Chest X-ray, PA view. Patient: 21 years old, sex F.
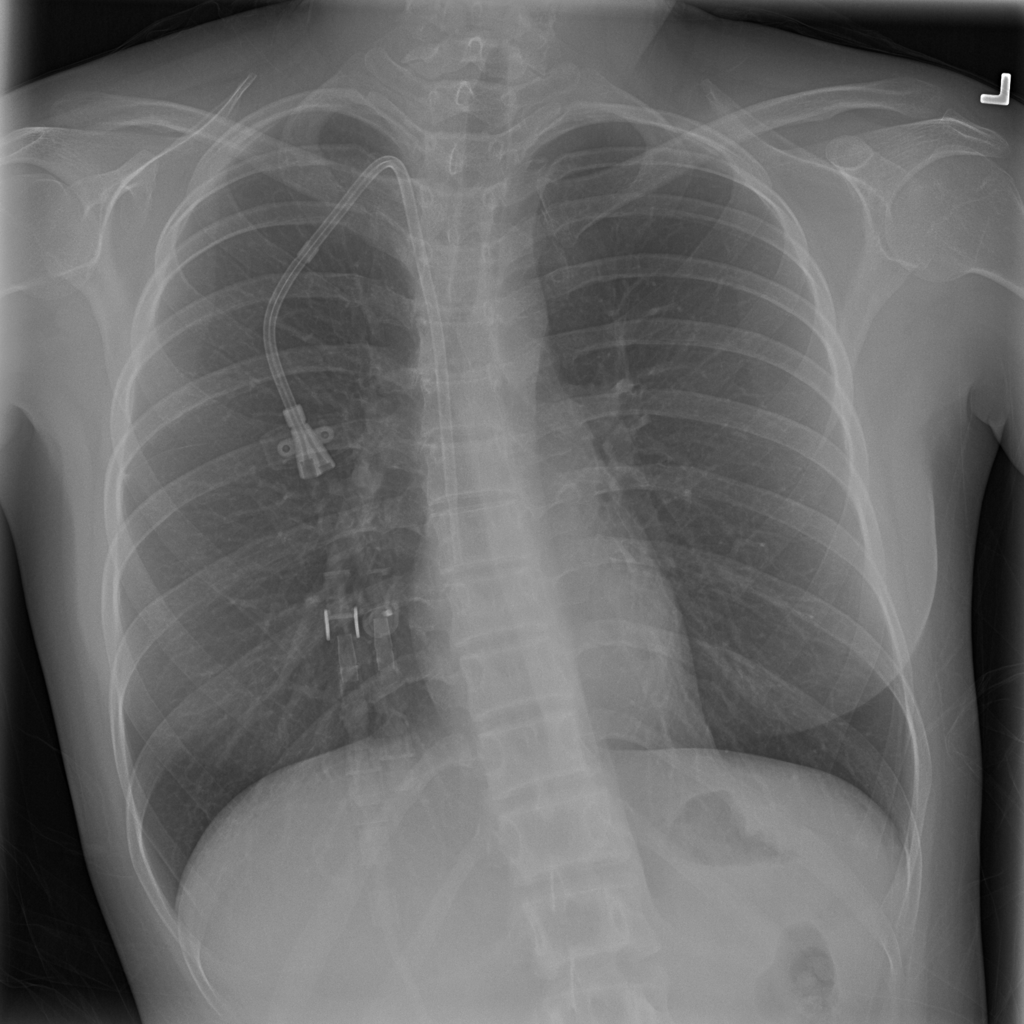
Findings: No Finding